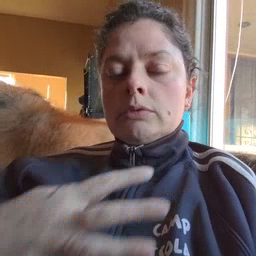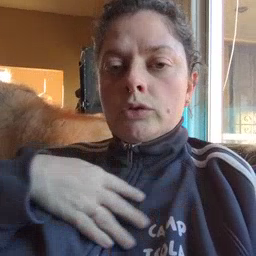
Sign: zebra